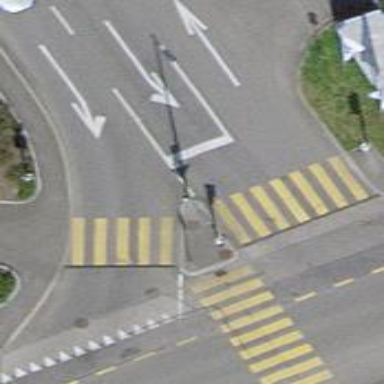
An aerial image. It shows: Kerb serving as barrier.